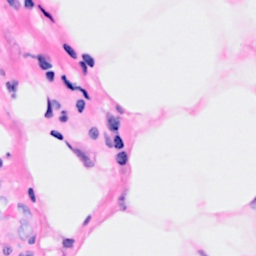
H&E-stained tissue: Breast